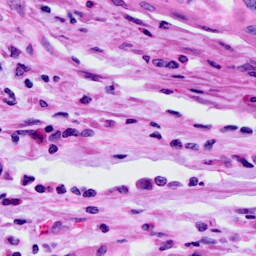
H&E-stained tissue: Cervix